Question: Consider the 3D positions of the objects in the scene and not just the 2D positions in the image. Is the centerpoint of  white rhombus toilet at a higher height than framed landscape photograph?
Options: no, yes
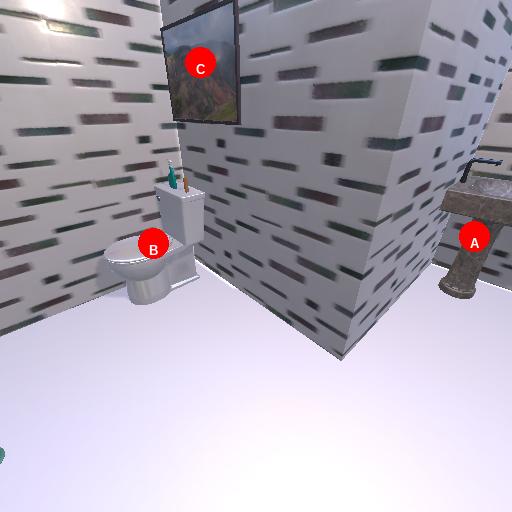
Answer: no